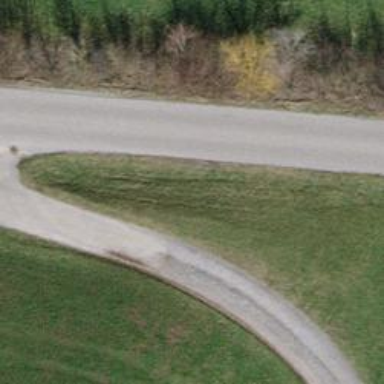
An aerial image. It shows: Gravel track with grade2 tracktype.